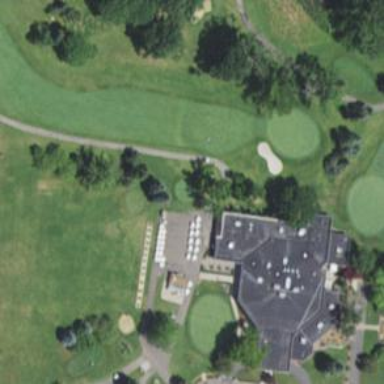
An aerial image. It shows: Building which serves as clubhouse for golf course.